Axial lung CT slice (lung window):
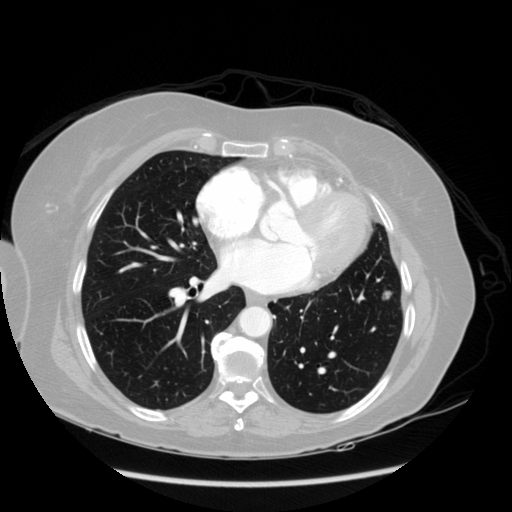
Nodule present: yes
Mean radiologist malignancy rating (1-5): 3.25